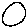
Label: circle